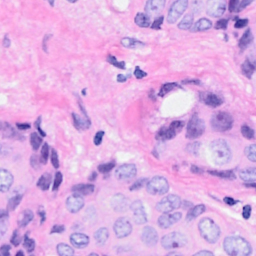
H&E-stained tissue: Breast